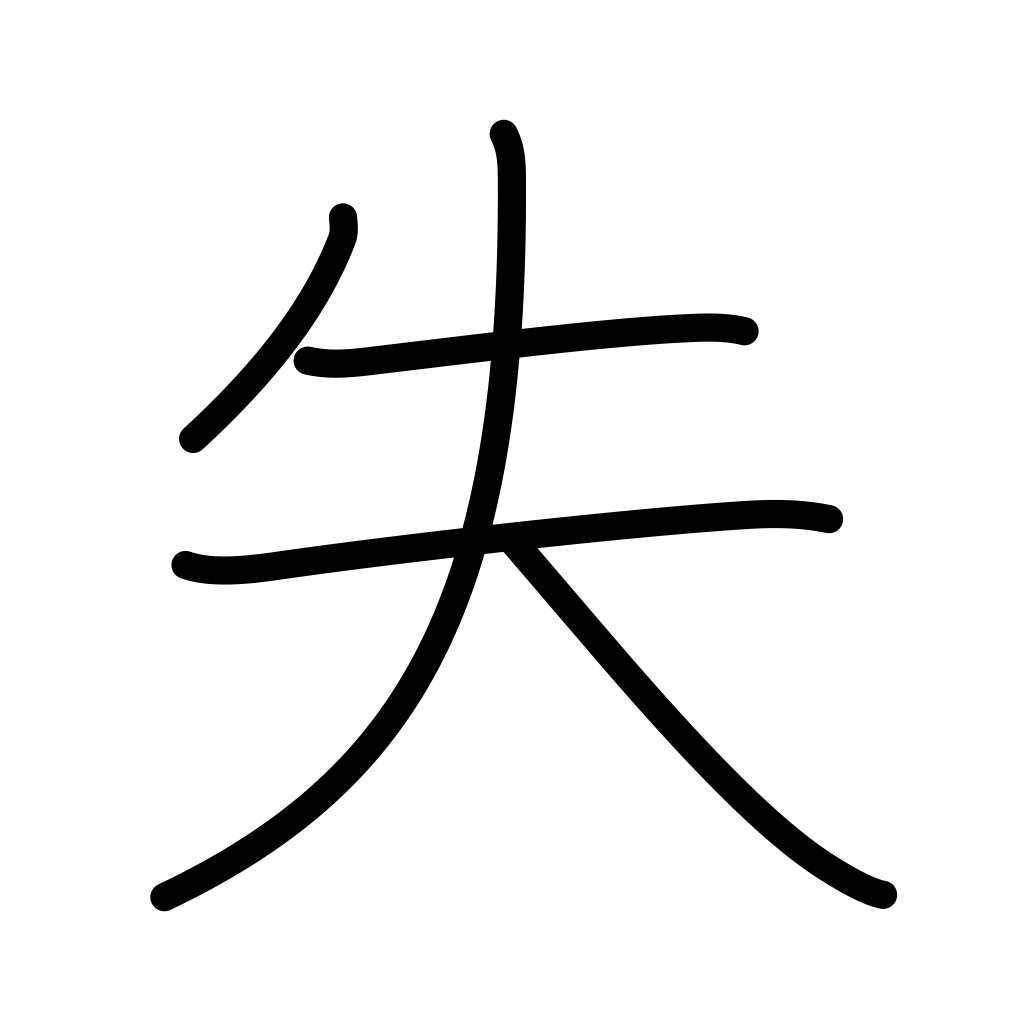
Meaning: lose, error, fault, disadvantage, loss